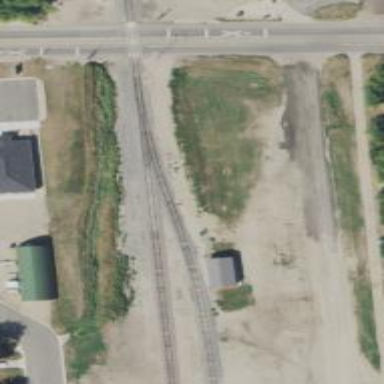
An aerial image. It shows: Railway siding with rails.